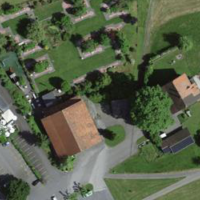
EUNIS habitat code: 54
Species observed at this site:
Cardamine pratensis